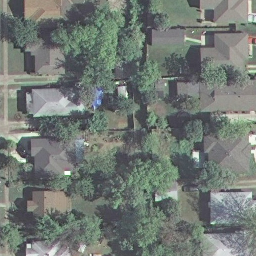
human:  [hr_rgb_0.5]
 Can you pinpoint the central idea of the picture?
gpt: medium residential